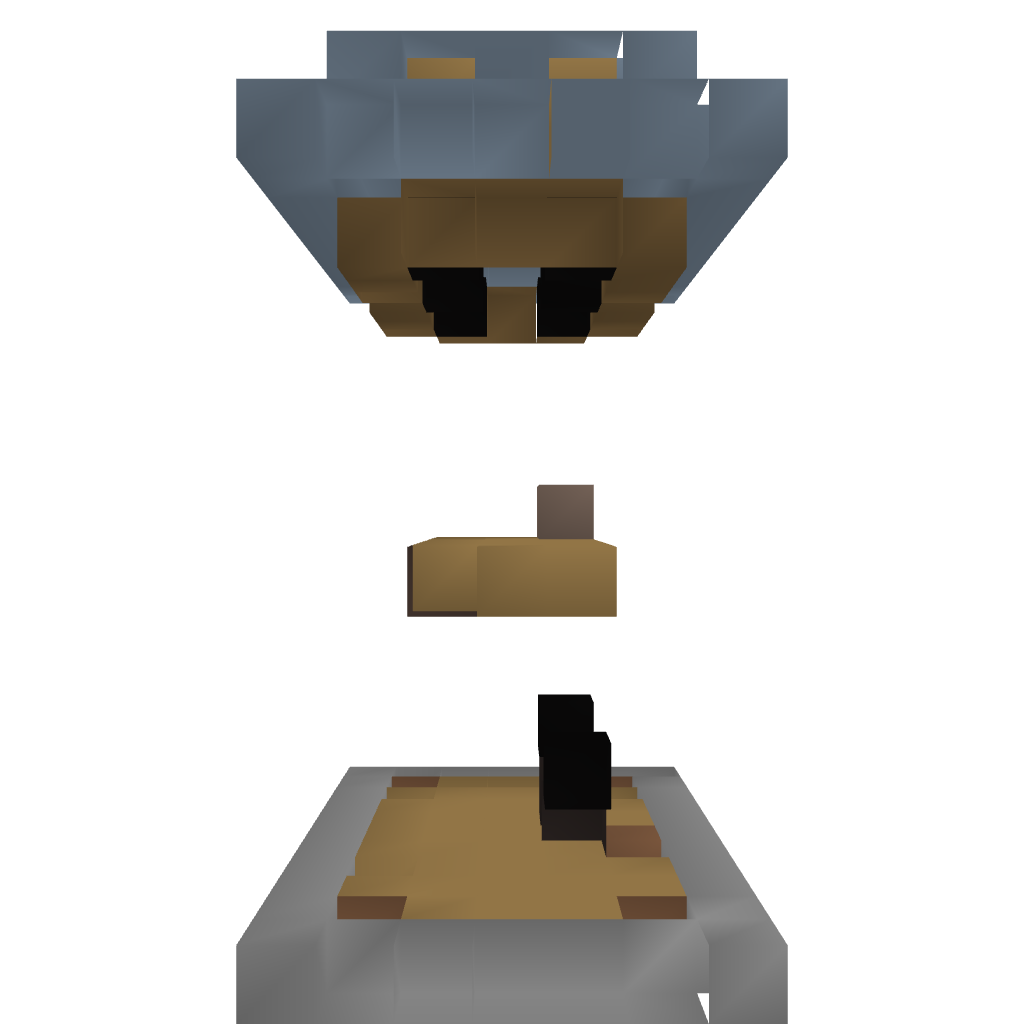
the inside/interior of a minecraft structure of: CrafterHouse